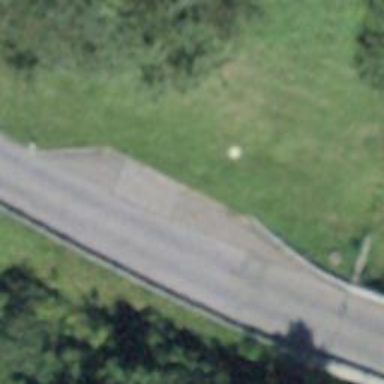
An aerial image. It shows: Passing place on the road.